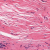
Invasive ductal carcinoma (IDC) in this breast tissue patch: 0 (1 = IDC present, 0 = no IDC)